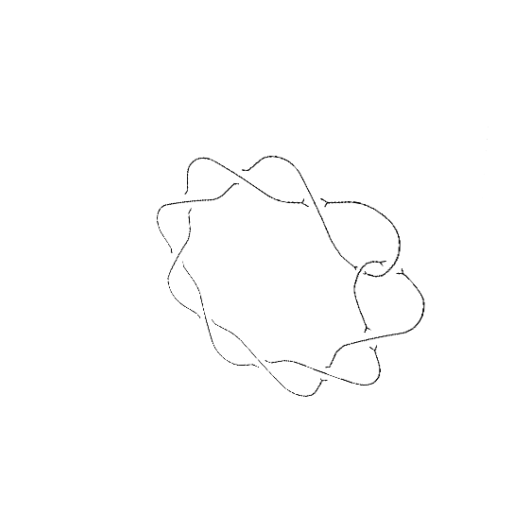
Crossing number: 10